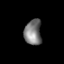
Tissue: lung
Cell type: Others
Senescence score: 0.1837
Nuclear area (px): 428
Mean DAPI intensity: 123.853